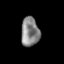
Tissue: prostate
Cell type: T cells
Senescence score: 0.2713
Nuclear area (px): 523
Mean DAPI intensity: 132.076